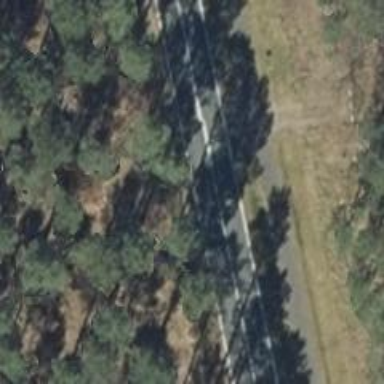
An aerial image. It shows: Sandy track road with grade3 tracktype.